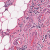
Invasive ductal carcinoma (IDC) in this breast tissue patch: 1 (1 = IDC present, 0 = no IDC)